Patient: sex M, age 60
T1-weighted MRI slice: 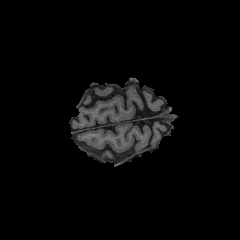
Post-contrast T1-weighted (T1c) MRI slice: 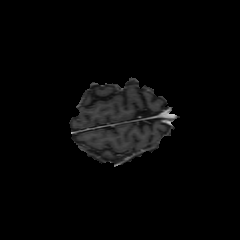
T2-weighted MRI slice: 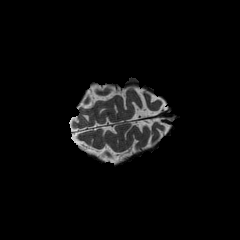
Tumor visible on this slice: no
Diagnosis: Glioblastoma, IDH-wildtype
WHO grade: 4